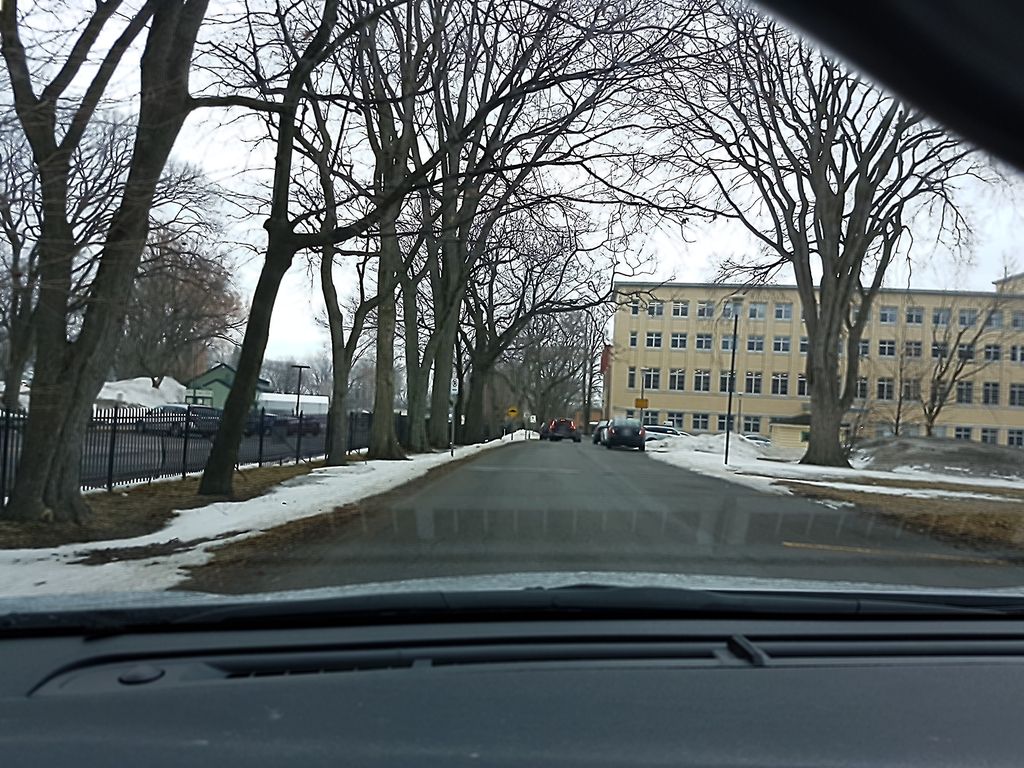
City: quebec_city